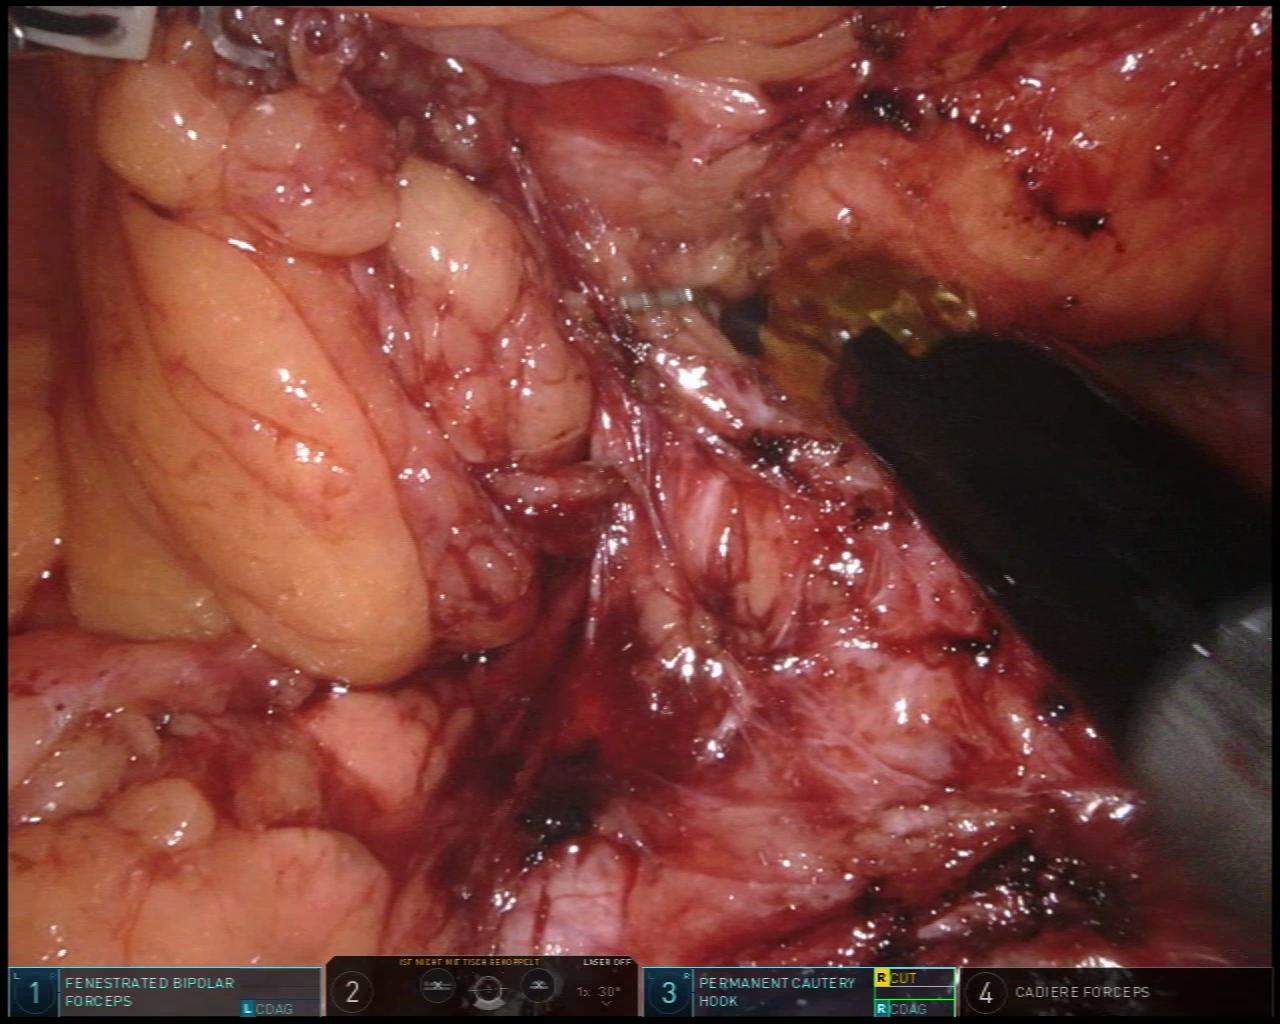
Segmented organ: pancreas
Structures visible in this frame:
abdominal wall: no
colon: no
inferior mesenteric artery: no
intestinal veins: no
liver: no
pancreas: yes
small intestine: no
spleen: no
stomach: no
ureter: no
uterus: no
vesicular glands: no